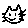
Label: cat